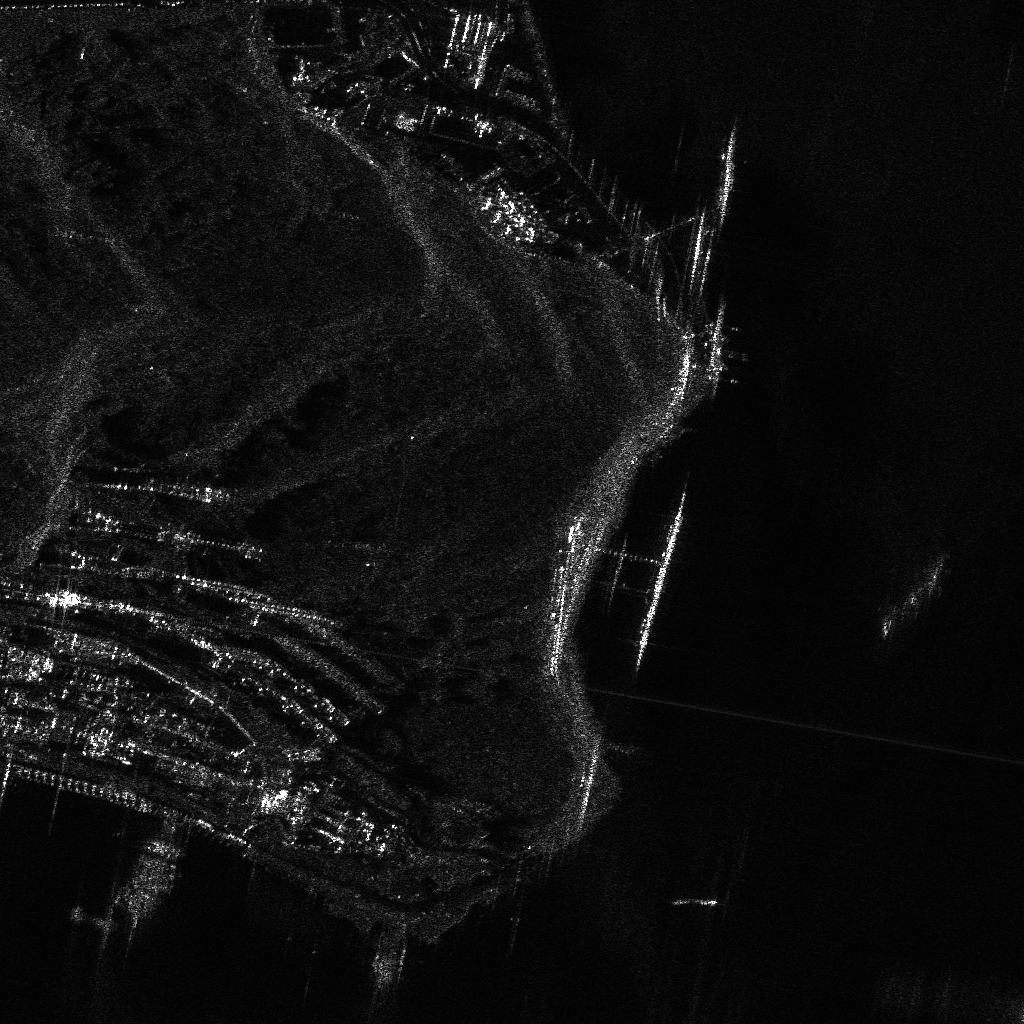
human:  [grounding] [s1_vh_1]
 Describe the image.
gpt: In the satellite image, there is  <ref>5 small fishing </ref> <box>[[13, 83, 17, 84, 15], [12, 84, 16, 85, 15], [6, 89, 10, 90, 15], [11, 85, 15, 86, 15], [11, 87, 15, 88, 15]]</box> located at bottom left,  <ref>1 medium container </ref> <box>[[13, 82, 17, 83, 15]]</box> located at bottom left,  <ref>1 large container </ref> <box>[[87, 52, 91, 63, 41]]</box> located at right,  <ref>1 medium fishing </ref> <box>[[66, 85, 68, 90, 85]]</box> located at bottom.